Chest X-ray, AP view. Patient: 56 years old, sex F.
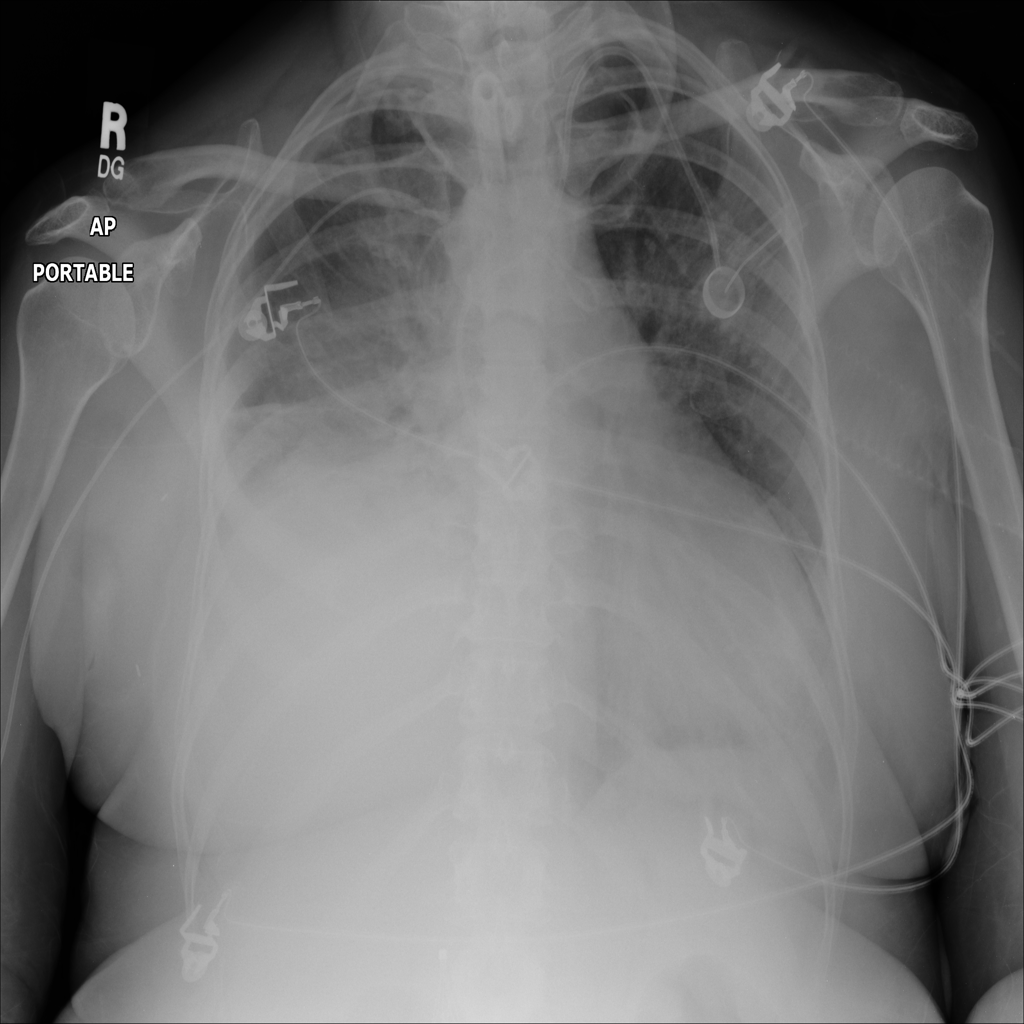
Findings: No Finding